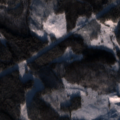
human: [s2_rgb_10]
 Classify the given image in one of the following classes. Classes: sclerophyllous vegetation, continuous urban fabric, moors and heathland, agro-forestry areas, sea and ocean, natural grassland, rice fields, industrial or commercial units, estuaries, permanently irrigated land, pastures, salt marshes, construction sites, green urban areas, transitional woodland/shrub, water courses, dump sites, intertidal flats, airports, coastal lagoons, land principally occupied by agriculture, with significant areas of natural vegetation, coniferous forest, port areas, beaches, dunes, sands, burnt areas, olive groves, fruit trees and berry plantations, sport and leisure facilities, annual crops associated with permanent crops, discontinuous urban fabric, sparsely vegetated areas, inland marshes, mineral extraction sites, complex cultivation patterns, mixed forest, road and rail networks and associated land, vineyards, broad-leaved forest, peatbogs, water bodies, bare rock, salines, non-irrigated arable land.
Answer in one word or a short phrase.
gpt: coniferous forest, mixed forest, transitional woodland/shrub